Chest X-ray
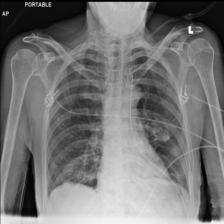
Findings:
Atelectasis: negative
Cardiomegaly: negative
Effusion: negative
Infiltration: negative
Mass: negative
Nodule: negative
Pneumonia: negative
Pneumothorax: negative
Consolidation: positive
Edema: negative
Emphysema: negative
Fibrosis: negative
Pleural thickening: negative
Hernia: negative